九年级 · 度量几何学
如图,$AB$是$odotO$的弦,$AB=8,P$是$odotO$上一点(不与点$A,B$重合),过点$O$作$OCperpAP$于点$C$,$ODperpPB$于点$D$,则$CD$的长为
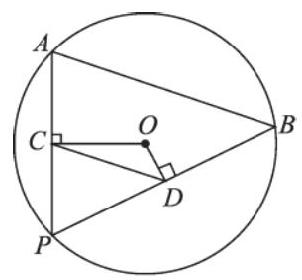
答案: 4
解析: $becauseOCperpAP,ODperpPB$,$therefore$由垂径定理,得$AC=PC,PD=BD$,$thereforeCD$是$trianglePAB$的中位线,$thereforeCD=frac{1}{2}AB=frac{1}{2}times8=4$.